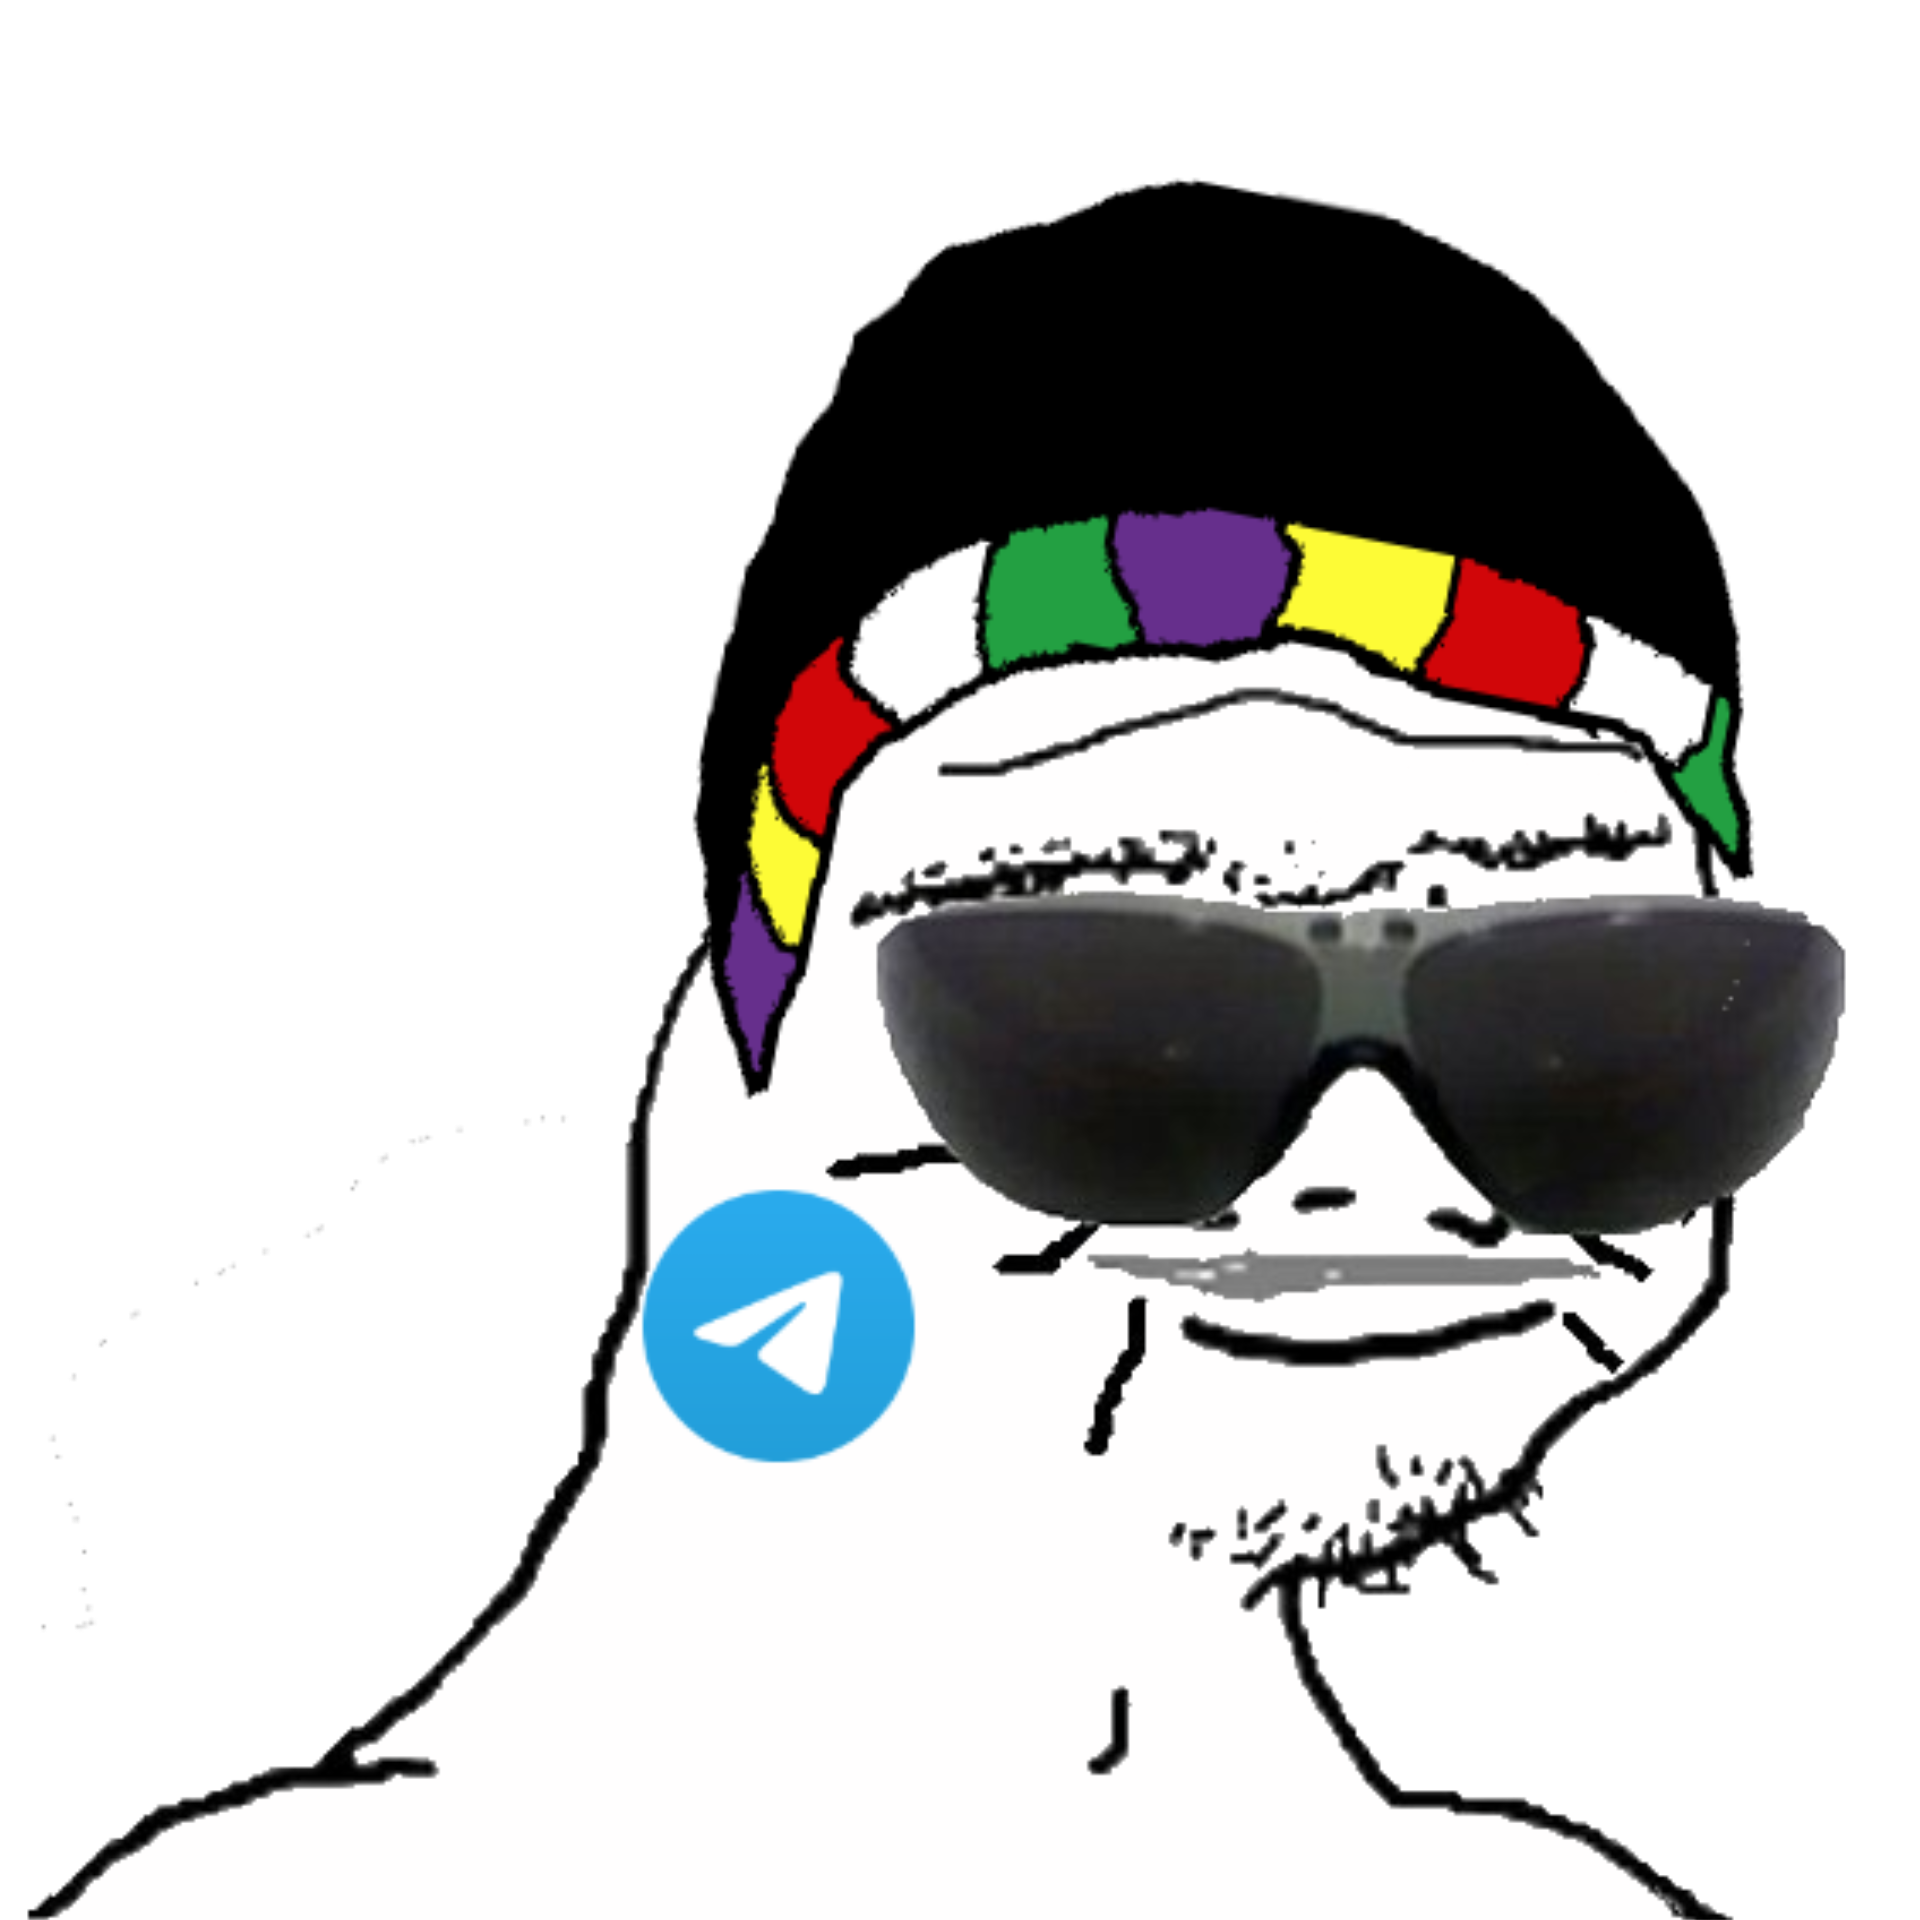
Label: 5_Boomer